Field crop: tomato
Growth stage: 2
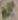
Species: solanum